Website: macys
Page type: account-dashboard
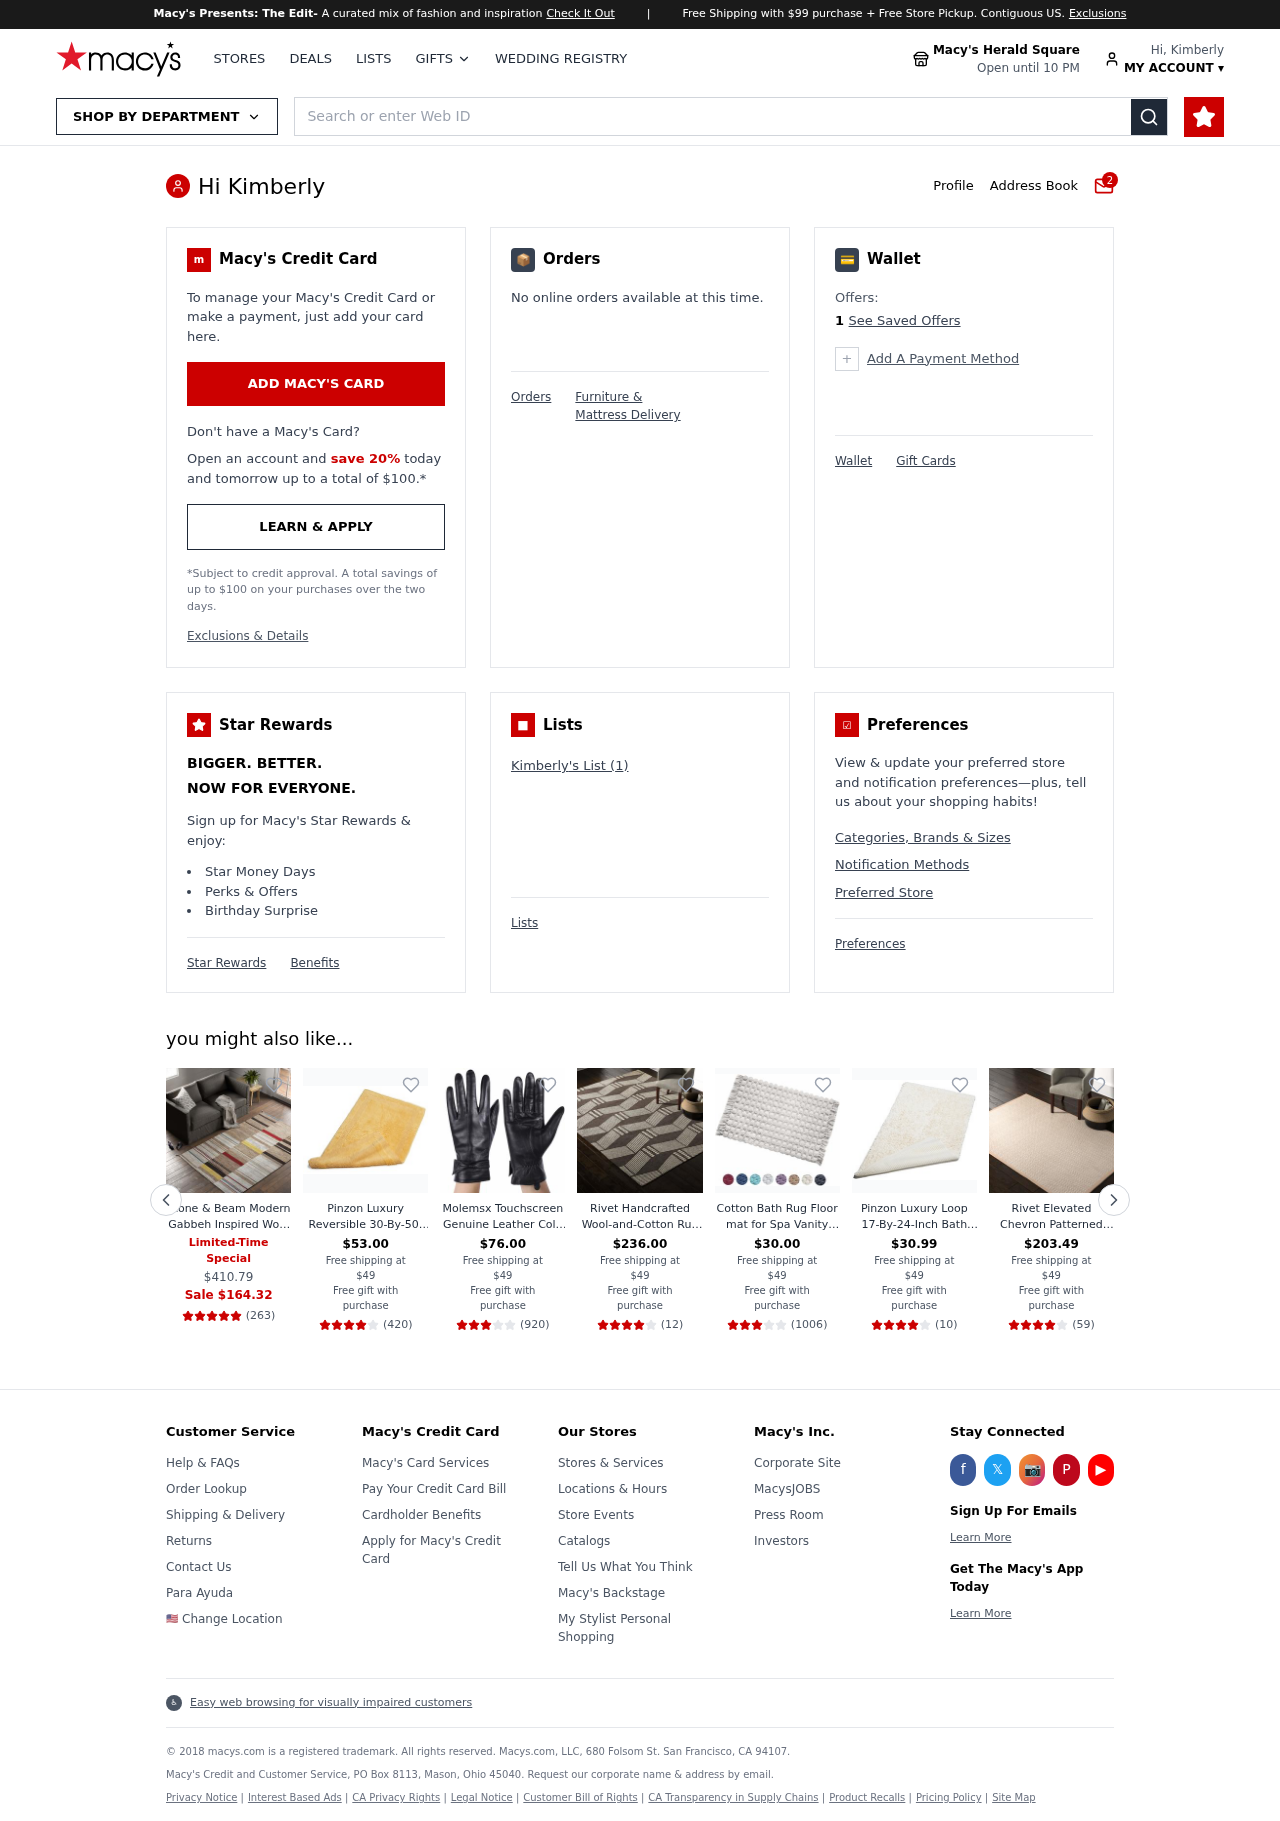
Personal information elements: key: PII_FIRSTNAME
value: Kimberly
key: PII_LOCATION1_NAME
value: Macy's Herald Square
Product elements: key: PRODUCT1_NAME
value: Stone & Beam Modern Gabbeh Inspired Wool Rug
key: PRODUCT1_NUM_RATINGS
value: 263
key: PRODUCT1_PRICE
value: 410.79
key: PRODUCT1_RATING
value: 4.5
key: PRODUCT2_NAME
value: Pinzon Luxury Reversible 30-By-50-Inch Cotton Bath Rug, Maize
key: PRODUCT2_NUM_RATINGS
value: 420
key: PRODUCT2_PRICE
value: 53
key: PRODUCT2_RATING
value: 4.3
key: PRODUCT3_NAME
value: Molemsx Touchscreen Genuine Leather Cold Weather Gloves with Knittted Cuff for Women's Texting Drivi
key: PRODUCT3_NUM_RATINGS
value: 920
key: PRODUCT3_PRICE
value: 76
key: PRODUCT3_RATING
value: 3.4
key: PRODUCT4_NAME
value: Rivet Handcrafted Wool-and-Cotton Rug with Undulating Stripes, 8' x 10', Cream and Taupe
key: PRODUCT4_NUM_RATINGS
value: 12
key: PRODUCT4_PRICE
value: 236
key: PRODUCT4_RATING
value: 4.3
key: PRODUCT5_NAME
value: Cotton Bath Rug Floor mat for Spa Vanity Shower Super Soft Machine Washable Bath Rugs for Bathroom/K
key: PRODUCT5_NUM_RATINGS
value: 1006
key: PRODUCT5_PRICE
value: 30
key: PRODUCT5_RATING
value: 3.3
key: PRODUCT6_NAME
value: Pinzon Luxury Loop 17-By-24-Inch Bath Rug, Ivory
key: PRODUCT6_NUM_RATINGS
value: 10
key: PRODUCT6_PRICE
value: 30.99
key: PRODUCT6_RATING
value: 3.7
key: PRODUCT7_NAME
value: Rivet Elevated Chevron Patterned Area Rug
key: PRODUCT7_NUM_RATINGS
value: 59
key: PRODUCT7_PRICE
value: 203.49
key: PRODUCT7_RATING
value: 4
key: PRODUCT1_SALE_PRICE
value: Sale $164.32
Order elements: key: ORDER_FREE_SHIPPING_MIN
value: $99
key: ORDER_STORE_HOURS
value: Open until 10 PM
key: ORDER_NUM_MESSAGES
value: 2
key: ORDER_DISCOUNT_PERCENT
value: save 20%
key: ORDER_MAX_SAVINGS
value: $100
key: ORDER_MAX_SAVINGS2
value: $100
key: ORDER_NUM_OFFERS
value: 1
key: ORDER_NUM_LIST_ITEMS
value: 1
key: ORDER_FREE_SHIPPING_THRESHOLD
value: $49
Search elements: key: HEADER_SEARCH
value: Search or enter Web ID